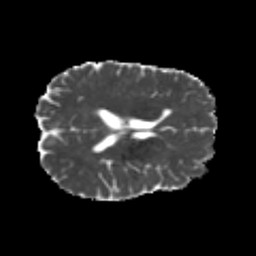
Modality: MD
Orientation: axial
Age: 23
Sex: female
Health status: healthy
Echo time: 0.074 s